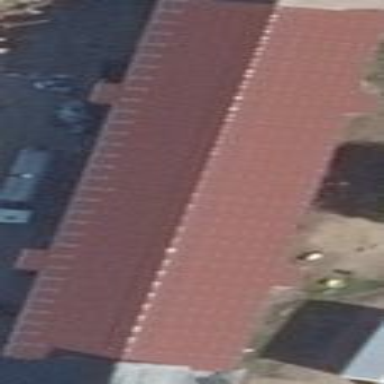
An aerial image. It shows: Farm auxiliary building with solar photovoltaic panel generator producing small amount of electricity.